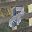
Label: 8